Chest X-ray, AP view. Patient: 55 years old, sex F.
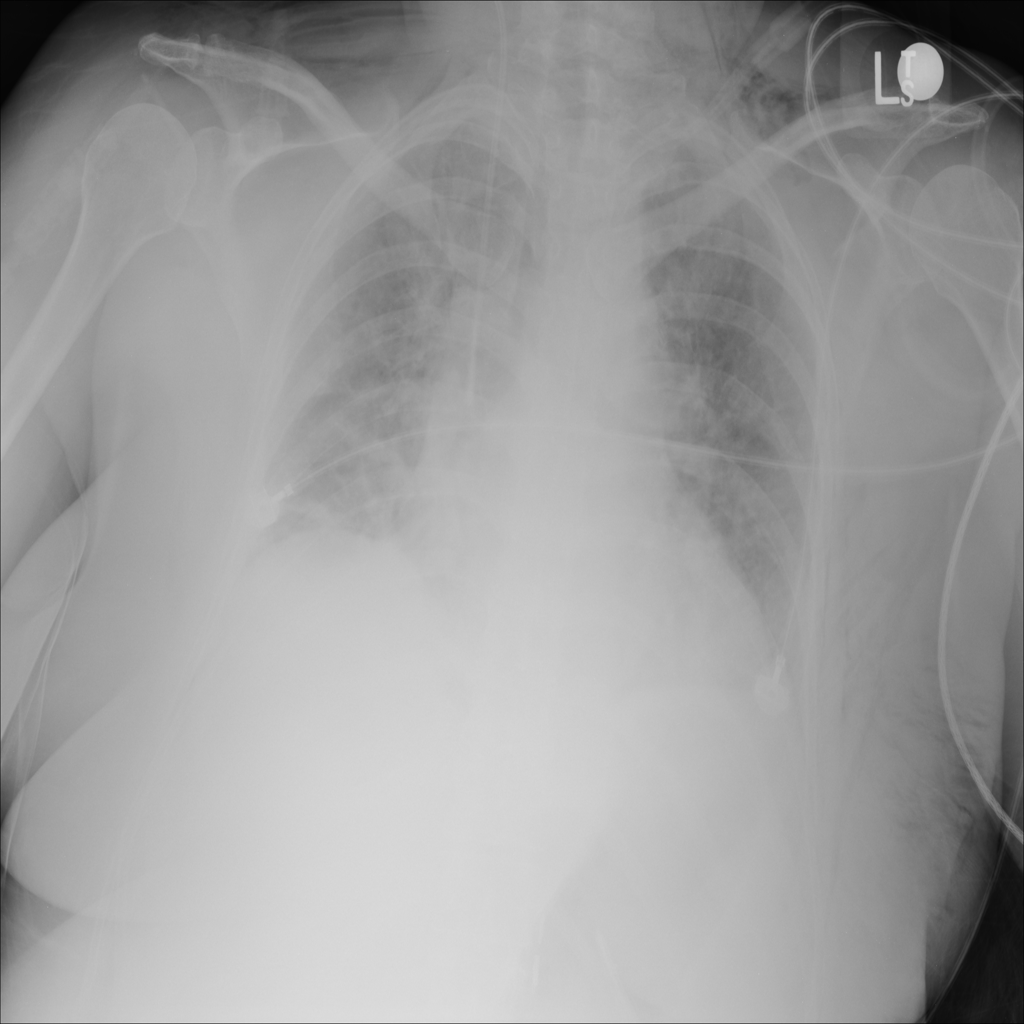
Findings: Atelectasis